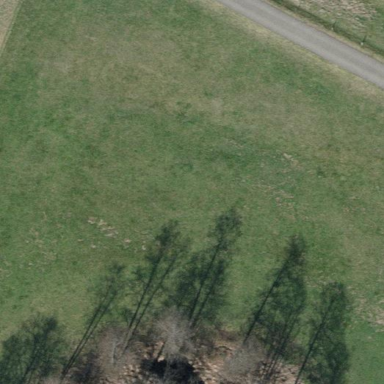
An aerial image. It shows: Area covered with grass.